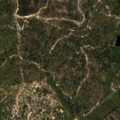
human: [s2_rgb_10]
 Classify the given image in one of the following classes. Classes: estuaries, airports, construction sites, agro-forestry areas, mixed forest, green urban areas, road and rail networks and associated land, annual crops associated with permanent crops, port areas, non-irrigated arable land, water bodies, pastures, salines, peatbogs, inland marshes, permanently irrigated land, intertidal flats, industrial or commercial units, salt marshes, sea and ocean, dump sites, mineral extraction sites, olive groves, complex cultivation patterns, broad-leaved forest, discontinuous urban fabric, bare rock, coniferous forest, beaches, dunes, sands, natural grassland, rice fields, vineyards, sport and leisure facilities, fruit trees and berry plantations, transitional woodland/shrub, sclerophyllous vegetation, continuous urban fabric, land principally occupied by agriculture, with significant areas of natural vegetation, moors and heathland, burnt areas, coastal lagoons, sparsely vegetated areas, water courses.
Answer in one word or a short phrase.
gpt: rice fields, broad-leaved forest, coniferous forest